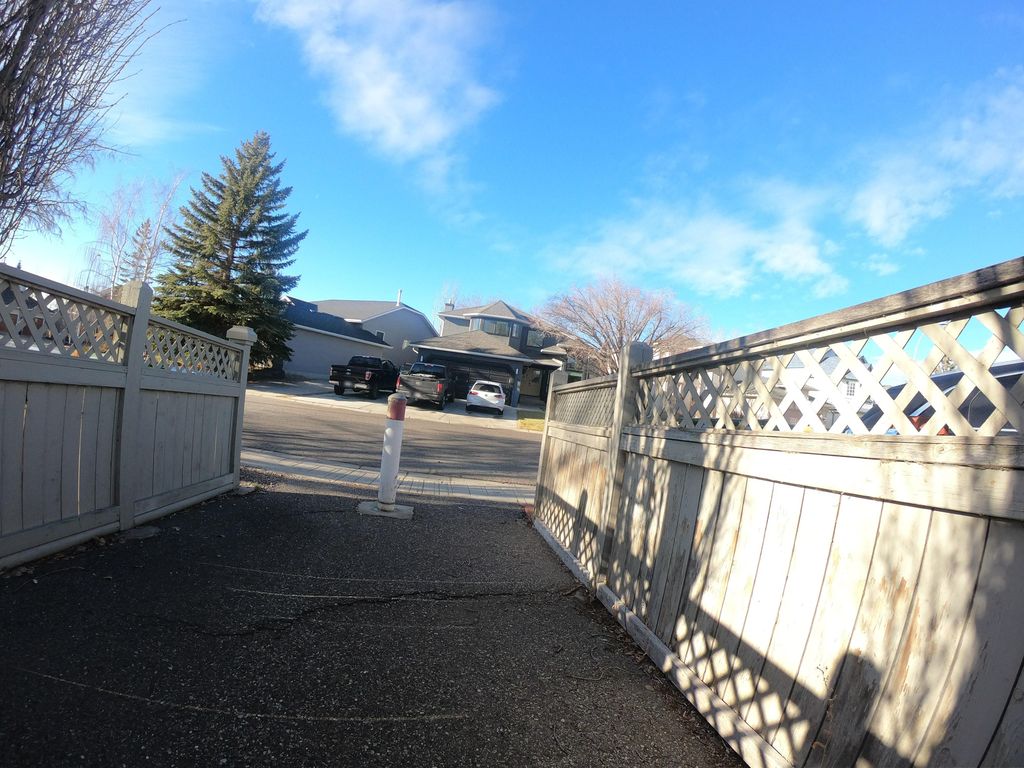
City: calgary